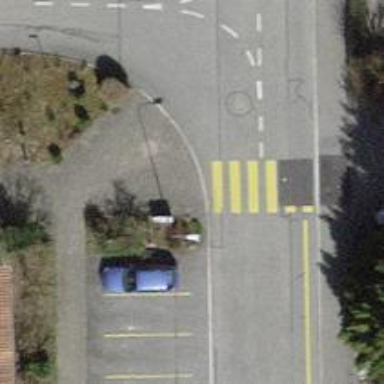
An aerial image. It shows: Street cabinet.